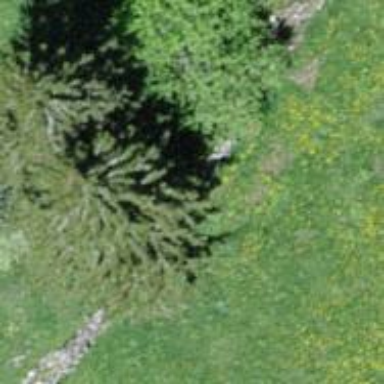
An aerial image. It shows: Needle-leaved tree in nature.